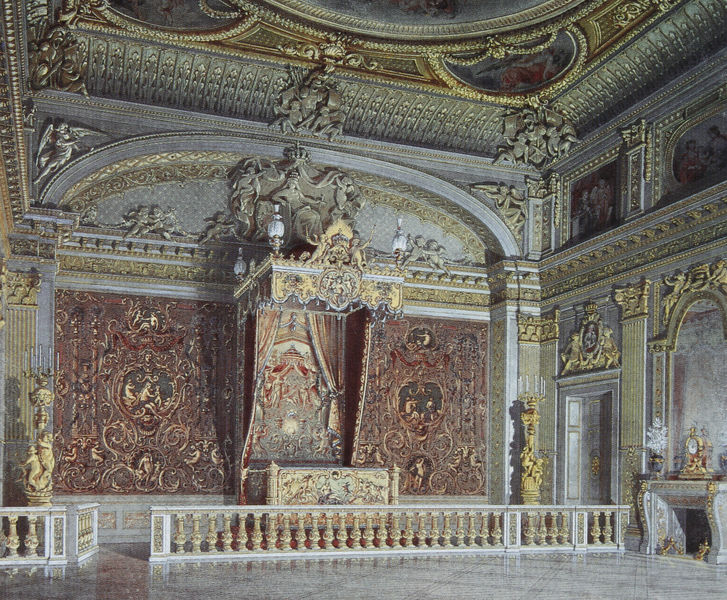
Titel: Vorentwurf zum Paradeschlafzimmer von "Tmeicos-Ettal"
Künstler: Julius Lange
Schlagwörter: flügel, gemälde, schatten, weiß, ausschnitt, grau, lampen, licht, marmor, raum, schwarz, säule, säulen, tisch, tür, zimmer, rot, schloss, zaun, ornament, teppich, wand, architektur, barock, silber, innenraum, vorhang, kirche, boden, gold, interieur, reich, decke, krone, kamin, engel, relief, bogen, fassade, pilaster, saal, kuppel, könig, thron, dekoration, vorhänge, wandteppich, detail, dekor, floral, ornamente, verzierung, uhr, bett, kerzen, stuck, geländer, foto, fotografie, photographie, gewölbe, offen, medaillon, vergoldet, balustrade, fliesen, brokat, damast, kapitelle, photo, verziert, ecken, fries, wappen, sims, gesims, skulpturen, farbfoto, grab, schmcuk, fresken, baldachin, tempel, fresko, gefasst, empire, prunk, aufnahme, verzierungen, absperrung, gesimse, trompete, baluster, medaillons, prunkvoll, freske, herrenchiemsee, thronsaal, tapeten, tischuhr, schlafsaal, deckenschmuck, überladen, kommuniongitter